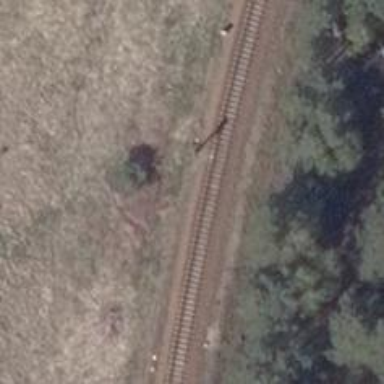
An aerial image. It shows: Railway signal.